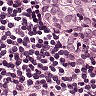
Metastatic tissue present: yes